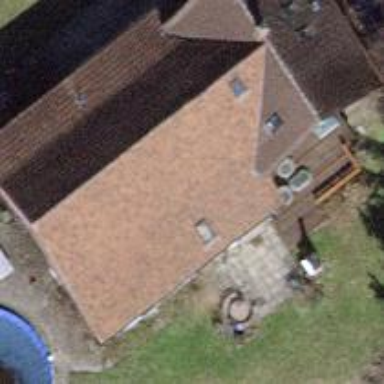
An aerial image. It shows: Detached building.